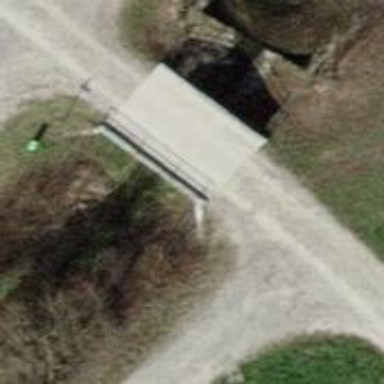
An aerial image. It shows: Track on concrete bridge with grade1 track type.